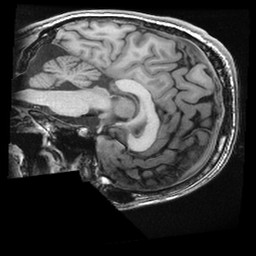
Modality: T1w
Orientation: sagittal
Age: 21
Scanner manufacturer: ge
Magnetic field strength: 3 T
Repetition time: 0.008248 s
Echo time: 0.003108 s